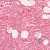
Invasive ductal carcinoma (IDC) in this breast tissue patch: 0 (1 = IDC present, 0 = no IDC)